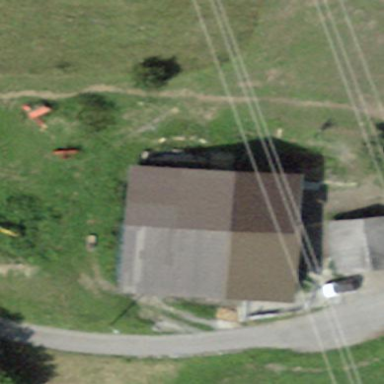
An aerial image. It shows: Barn.